Question: I have this edmx model (see below) and I would like to add an extra association from 'Order' to 'Worker' '*-1' as shown by the red line, problem is, the database has already got lots of data that I don't want to wipe, is it possible to add do this without recreating the tables?

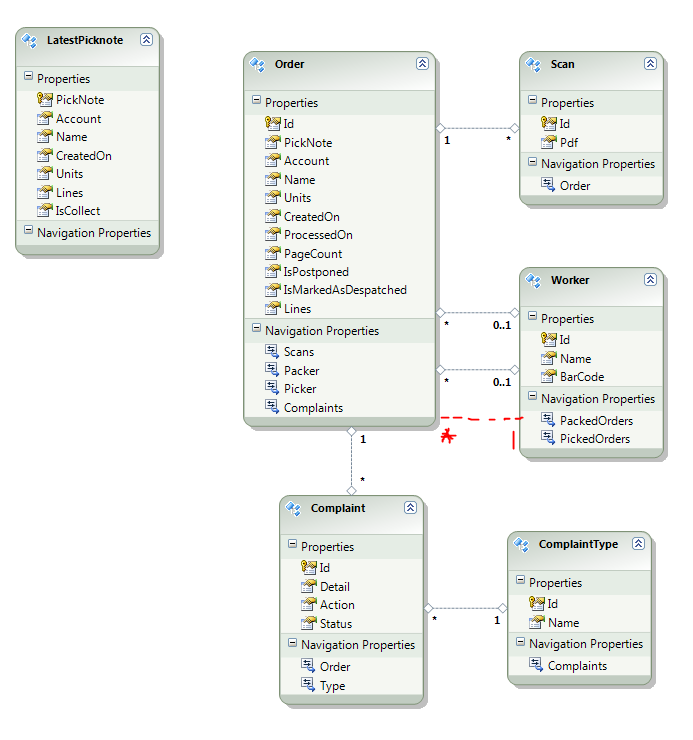
Answer: Simply let EF to create a new database in your development environment and use some database diff. tool to get change script from the old database to a new one. VS 2010 Premium and Ultimate contains this diff. tool and you can even use it directly from EDMX designer if you install <URL>.
Another popular diff tool is for example <URL>.